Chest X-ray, AP view. Patient: 22 years old, sex M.
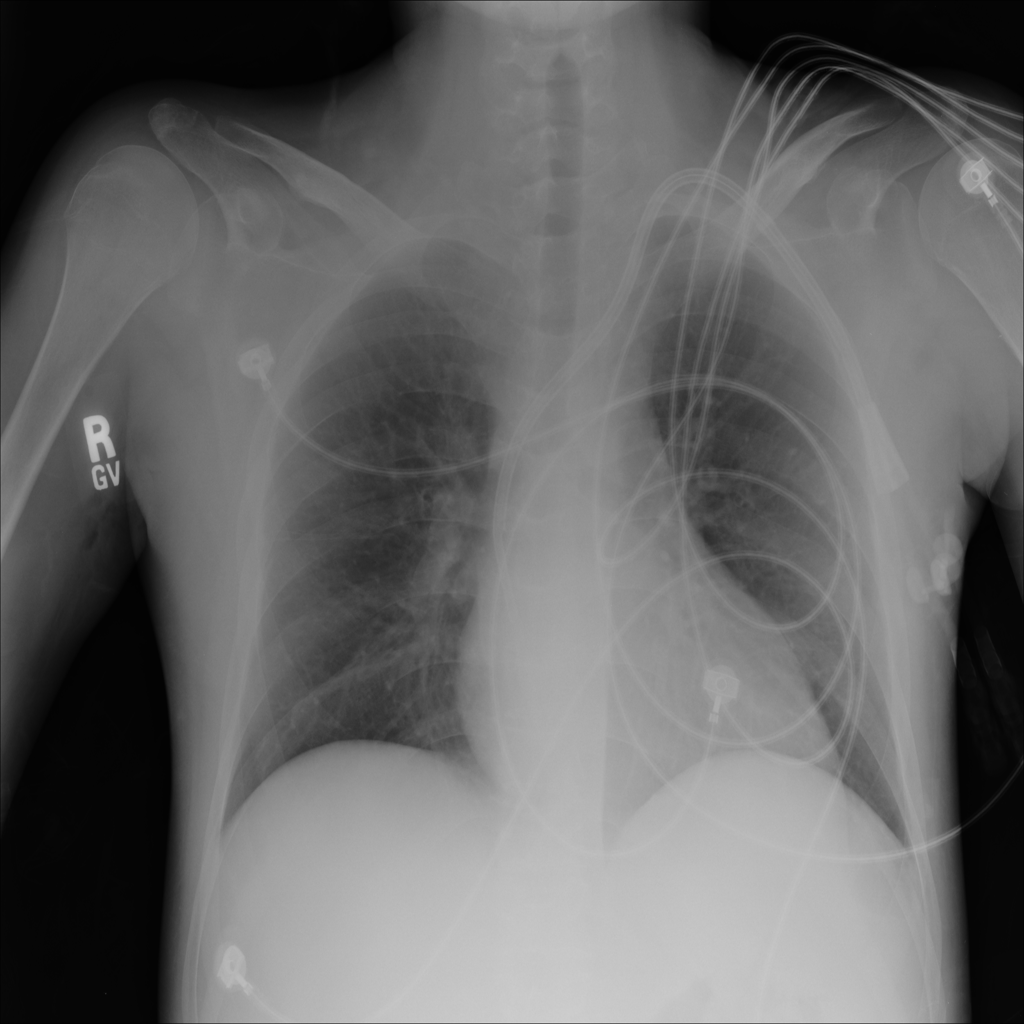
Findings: No Finding